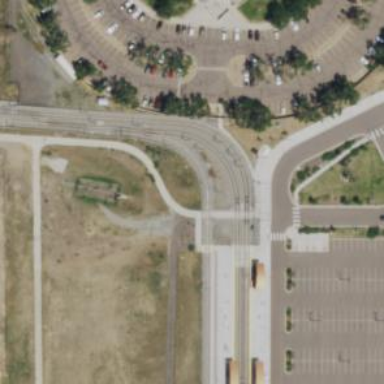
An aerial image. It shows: Light rail railway line.